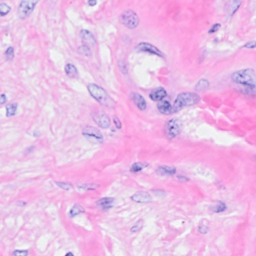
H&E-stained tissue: Breast